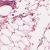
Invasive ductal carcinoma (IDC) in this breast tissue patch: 0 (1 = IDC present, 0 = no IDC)